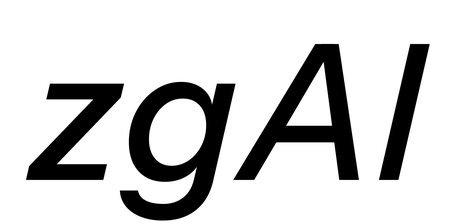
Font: InstrumentSans-Italic_Medium_Italic